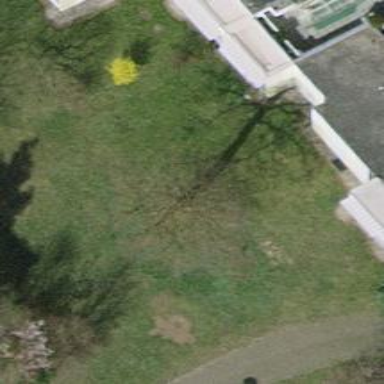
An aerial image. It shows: Urban tree adds touch of nature to the surroundings.